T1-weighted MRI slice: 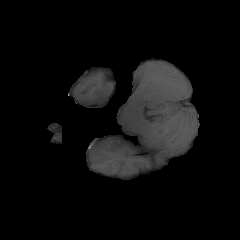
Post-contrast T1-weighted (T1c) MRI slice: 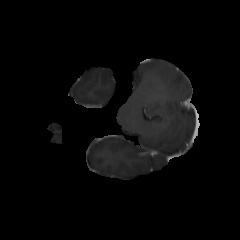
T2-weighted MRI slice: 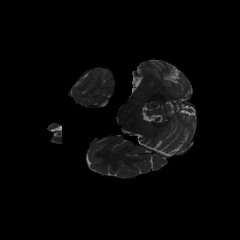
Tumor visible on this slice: no